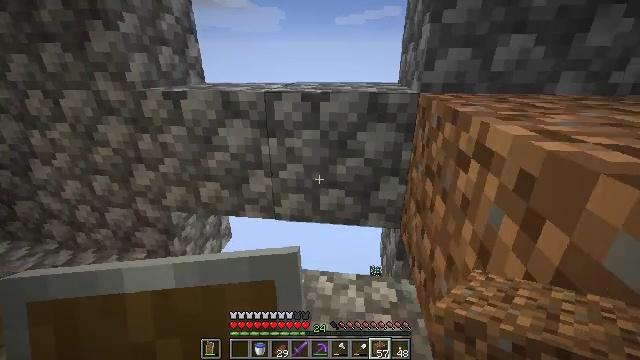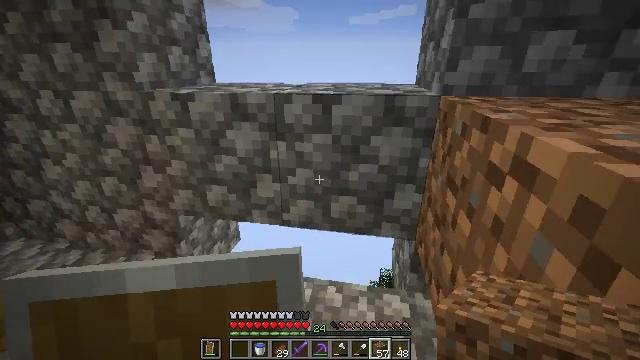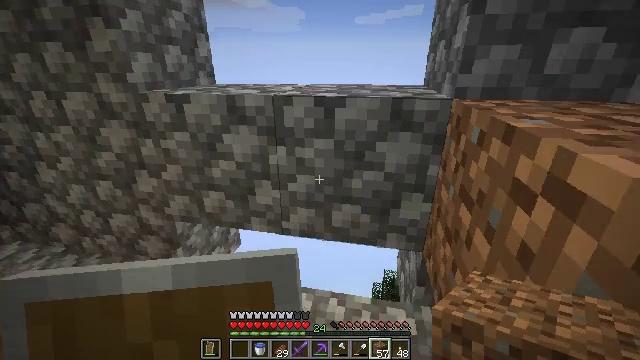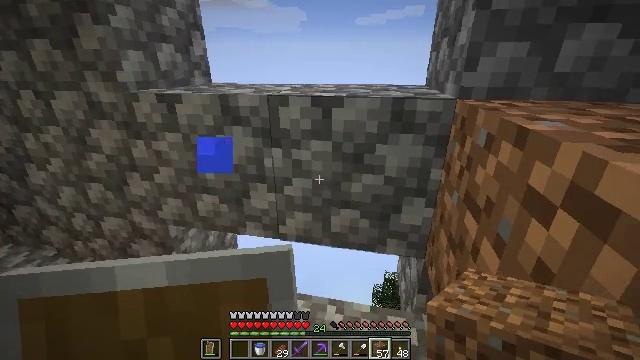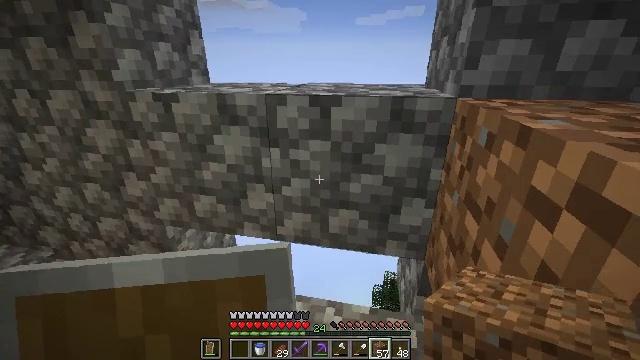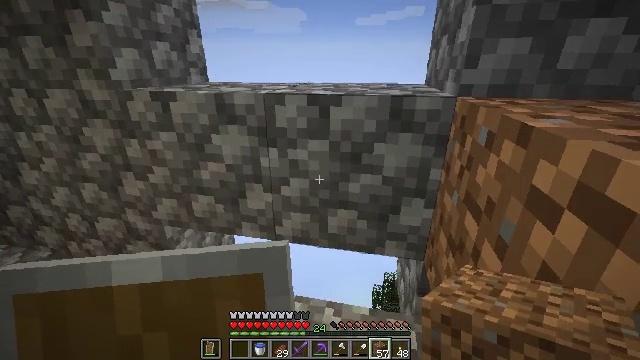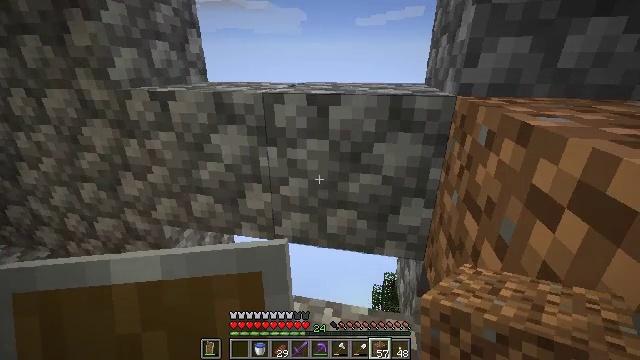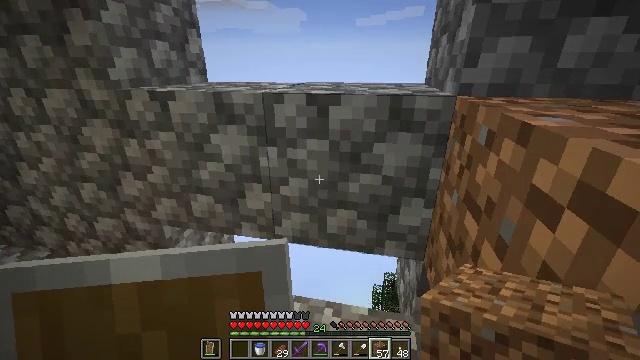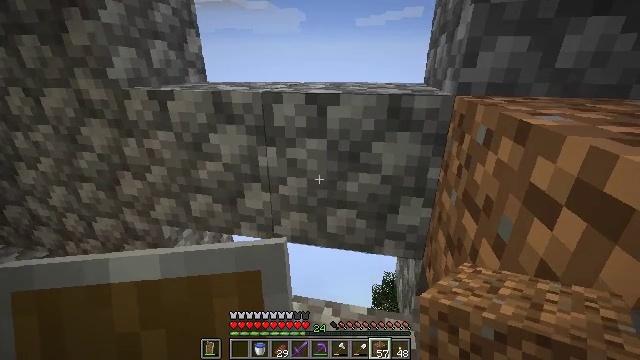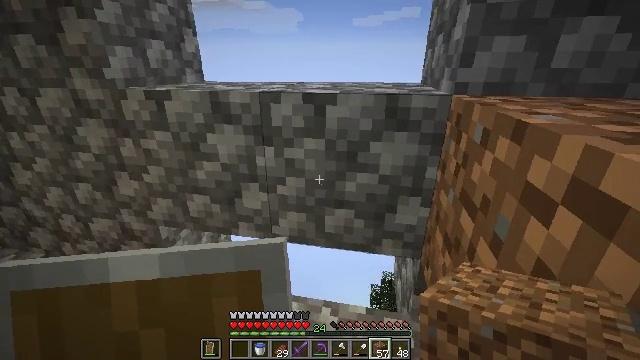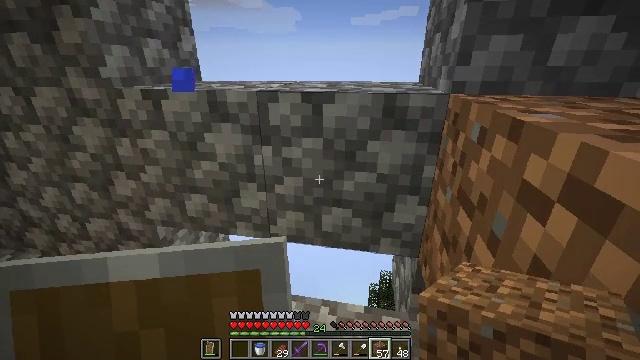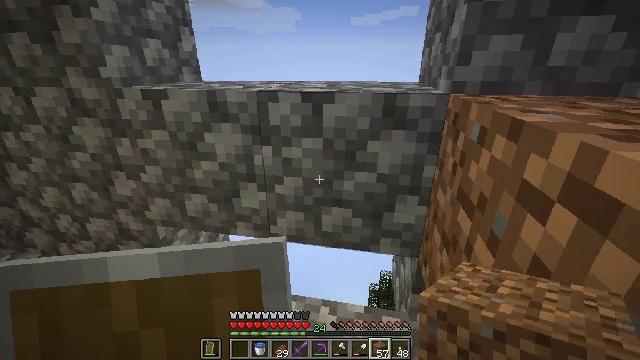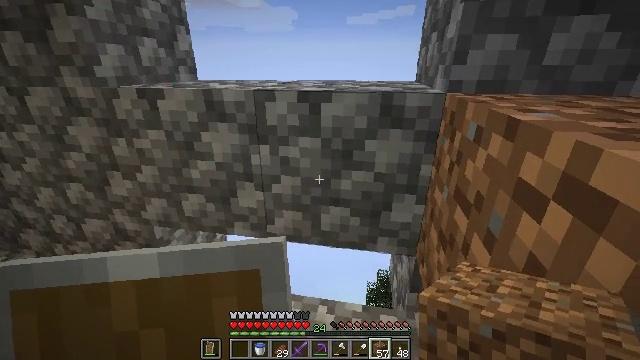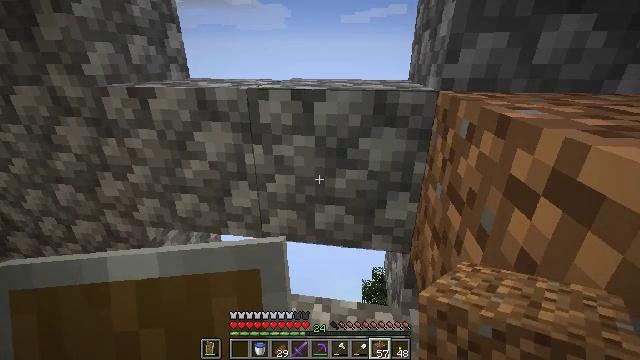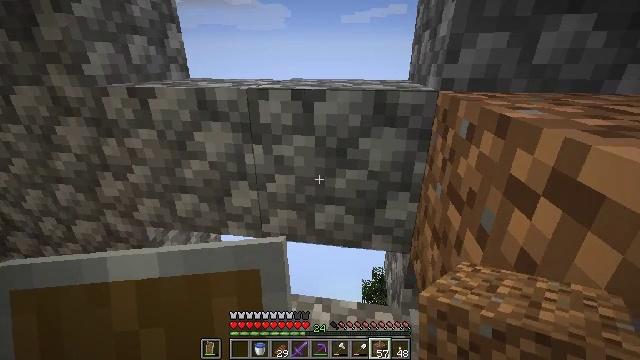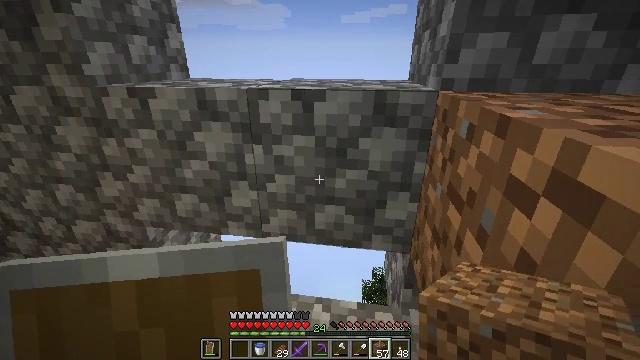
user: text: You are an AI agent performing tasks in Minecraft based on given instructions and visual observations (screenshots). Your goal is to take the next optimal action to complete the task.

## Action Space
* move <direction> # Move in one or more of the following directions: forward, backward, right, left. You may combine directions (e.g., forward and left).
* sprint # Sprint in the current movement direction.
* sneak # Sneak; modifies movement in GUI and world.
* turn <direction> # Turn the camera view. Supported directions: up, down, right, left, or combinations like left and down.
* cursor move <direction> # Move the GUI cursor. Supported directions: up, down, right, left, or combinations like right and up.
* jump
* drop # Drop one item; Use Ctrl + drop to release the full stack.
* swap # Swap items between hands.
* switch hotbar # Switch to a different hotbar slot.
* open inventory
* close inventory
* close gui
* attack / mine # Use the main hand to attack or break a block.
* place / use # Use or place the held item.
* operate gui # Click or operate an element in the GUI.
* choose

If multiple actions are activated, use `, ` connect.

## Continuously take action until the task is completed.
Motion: motion action
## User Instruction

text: Mine cobblestone to craft tools and furnaces.
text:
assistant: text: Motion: turn left
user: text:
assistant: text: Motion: turn left
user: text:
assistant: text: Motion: no_op
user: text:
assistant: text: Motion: no_op
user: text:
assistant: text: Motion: no_op
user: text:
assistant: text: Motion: no_op
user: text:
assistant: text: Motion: no_op
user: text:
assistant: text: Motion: no_op
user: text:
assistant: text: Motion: no_op
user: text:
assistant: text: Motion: no_op
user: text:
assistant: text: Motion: no_op
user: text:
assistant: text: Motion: no_op
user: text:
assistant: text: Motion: turn right
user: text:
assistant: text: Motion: no_op
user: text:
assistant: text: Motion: no_op
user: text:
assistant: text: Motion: no_op
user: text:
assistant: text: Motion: no_op
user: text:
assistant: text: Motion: no_op
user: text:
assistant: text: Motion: no_op
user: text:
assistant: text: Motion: no_op
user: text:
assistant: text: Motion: no_op
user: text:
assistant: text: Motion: no_op
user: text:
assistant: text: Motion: no_op
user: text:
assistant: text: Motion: no_op
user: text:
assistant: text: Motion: no_op
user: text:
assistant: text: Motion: no_op
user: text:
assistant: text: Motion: no_op
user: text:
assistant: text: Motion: no_op
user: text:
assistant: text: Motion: no_op
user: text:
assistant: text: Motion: no_op